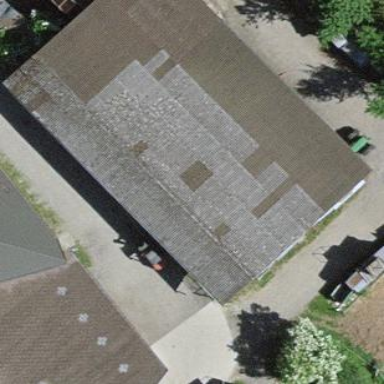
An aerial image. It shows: Rural barn.